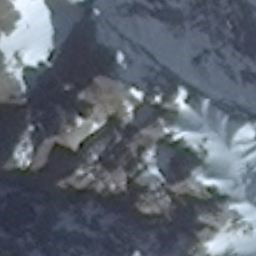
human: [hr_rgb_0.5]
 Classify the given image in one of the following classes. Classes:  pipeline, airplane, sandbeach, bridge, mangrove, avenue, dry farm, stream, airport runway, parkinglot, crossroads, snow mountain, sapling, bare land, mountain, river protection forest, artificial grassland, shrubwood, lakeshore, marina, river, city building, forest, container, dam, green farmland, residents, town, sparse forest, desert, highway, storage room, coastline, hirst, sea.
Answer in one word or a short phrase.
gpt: snow mountain